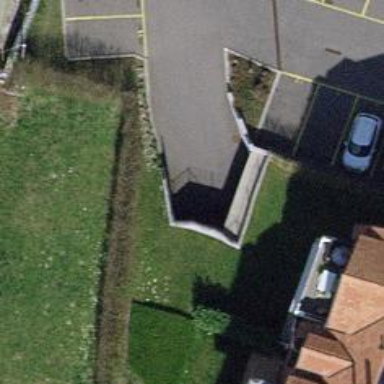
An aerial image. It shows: Parking entrance.